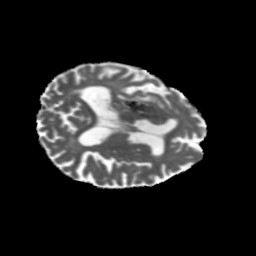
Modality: MD
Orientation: axial
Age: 68
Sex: male
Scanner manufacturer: siemens
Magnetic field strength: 3 T
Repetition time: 5.47 s
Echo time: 0.0854 s